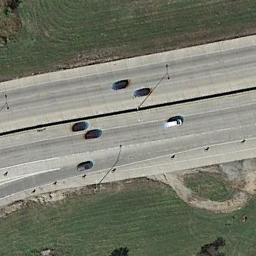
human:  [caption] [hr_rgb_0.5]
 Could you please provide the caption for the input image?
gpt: The freeway goes through the grass with some cars .

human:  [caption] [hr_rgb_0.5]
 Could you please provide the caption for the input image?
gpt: The two highways have different Numbers of cars .

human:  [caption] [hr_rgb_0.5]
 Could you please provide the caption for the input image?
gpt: A straight freeway goes through the lawn .

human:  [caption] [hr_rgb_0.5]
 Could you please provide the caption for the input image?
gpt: The freeway is surrounded by a large green lawn with six cars on the freeway .

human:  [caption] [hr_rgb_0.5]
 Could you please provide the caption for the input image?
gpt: There are green lawns beside the freeway .